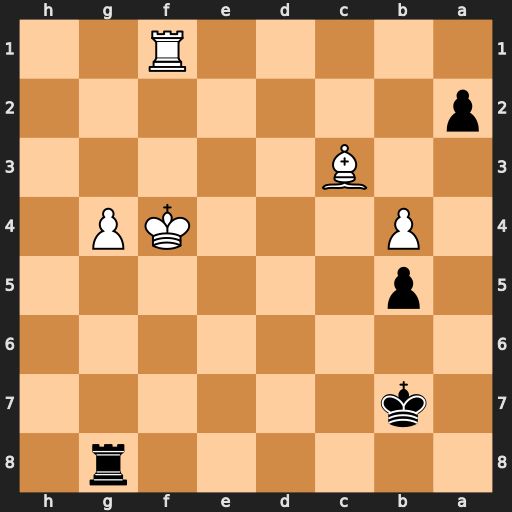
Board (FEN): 6r1/1k6/8/1p6/1P3KP1/2B5/p7/5R2
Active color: b
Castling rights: -
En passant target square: -
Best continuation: Rf8+ Ke5 Rxf1